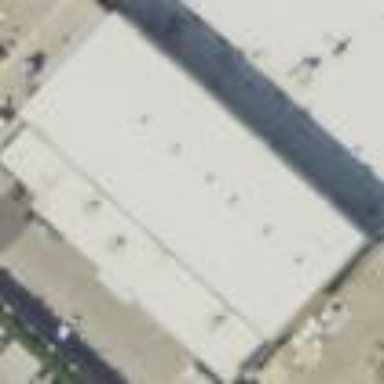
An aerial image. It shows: Hangar building.